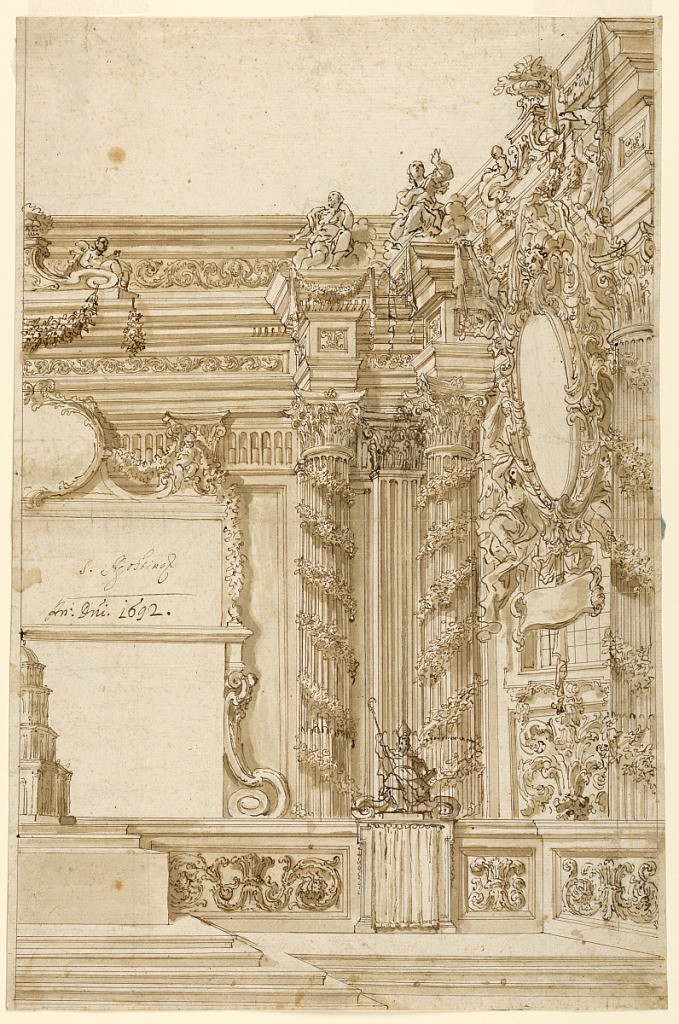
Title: Church Sanctuary, probabl
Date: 1692
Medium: Pen and brown ink, brown wash, black chalk Support: white laid paper
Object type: Drawing
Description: Vertical format. The right half is shown, the plan is rectangular. The alter upon which stands a high tabernacle, shaped like a building stands at the back wall. In the wall, at right, is a door, closed by a curtain and leading to the sacristy, statue of a sitting bishop is used as an overdoor. Very rich plastic decoration.